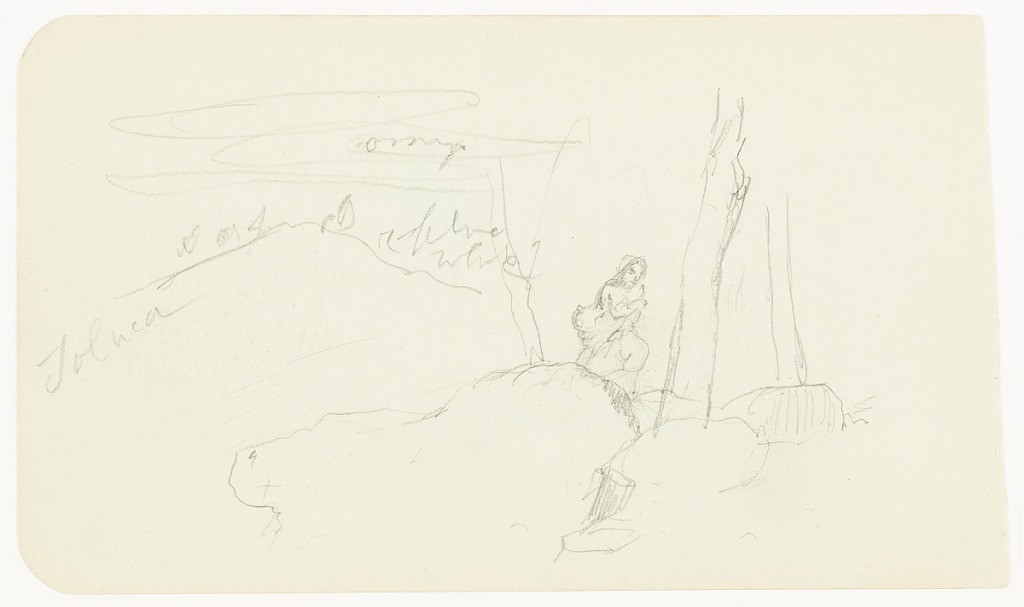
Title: Figure Hiking in the Mountains of Toluca, Mexico
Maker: Frederic Edwin Church, American, 1826–1900
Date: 1883–1884
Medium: Graphite on light green wove paper; verso: graphite and oxidized white gouache
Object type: Drawing
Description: Landscape and figure sketch showing a person hiking over a group of three large boulders in the mountains of Toluca, Mexico. Situated in the foreground at center right, the individual holds their arms to their torso as they raise their left knee in a marching motion. Their clothing appears windblown. Three trees grow out of the boulders at right and frame the figure. In the background at left, the outline of a triangular mountain peak is visible below hazy sunset skies.

Verso: Landscape sketch of the famed volcano known as Popocatépetl near Mexico City, Mexico. The mountain's craggy peak is visible in the background at center beyond other rugged peaks, which overlap at center right. Fields of snow are visible across the mountain's summit, highlighted in oxidized white gouache, which appears black.